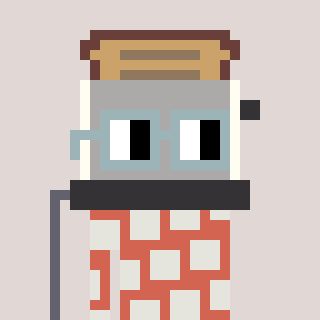
a pixel art character with square dark gray glasses, a toaster-shaped head and a peachy-colored body on a warm background